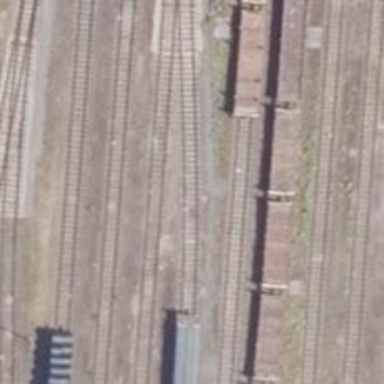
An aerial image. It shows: Railway spur service.